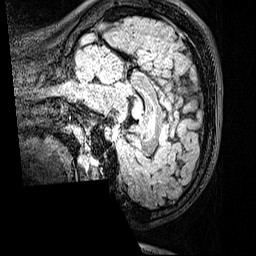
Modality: FLAIR
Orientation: sagittal
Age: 19
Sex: female
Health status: healthy
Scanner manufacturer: siemens
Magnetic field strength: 3 T
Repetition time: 5 s
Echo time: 0.388 s